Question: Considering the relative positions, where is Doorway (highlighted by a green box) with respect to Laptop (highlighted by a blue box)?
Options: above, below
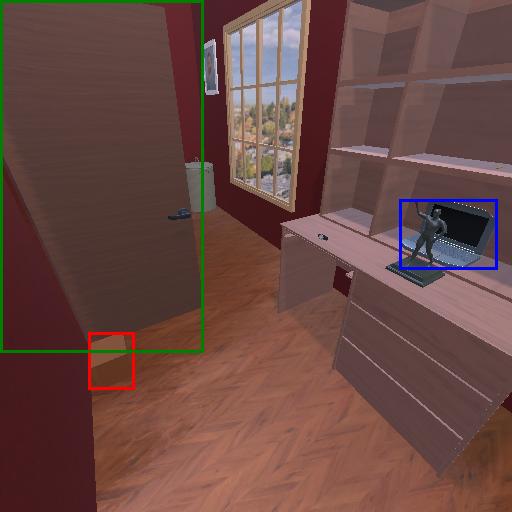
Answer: above